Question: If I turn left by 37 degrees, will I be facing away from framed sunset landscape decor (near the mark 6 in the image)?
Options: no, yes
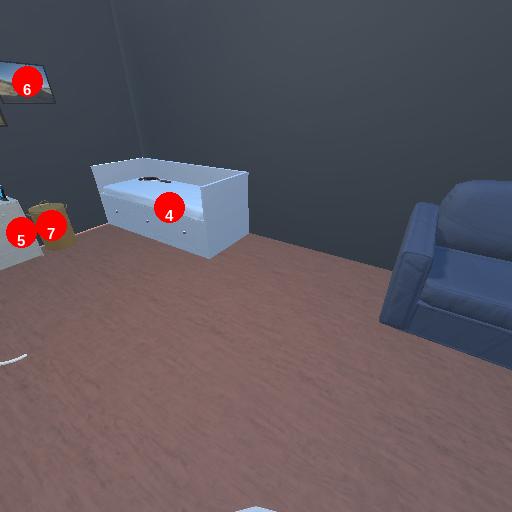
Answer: no